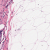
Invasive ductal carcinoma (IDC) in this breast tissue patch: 0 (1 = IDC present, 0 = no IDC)